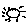
Label: sun